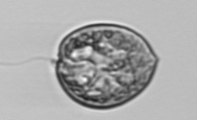
Label: Prorocentrum